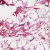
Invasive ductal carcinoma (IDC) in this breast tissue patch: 0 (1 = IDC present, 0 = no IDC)